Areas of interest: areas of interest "Memorial Hall"
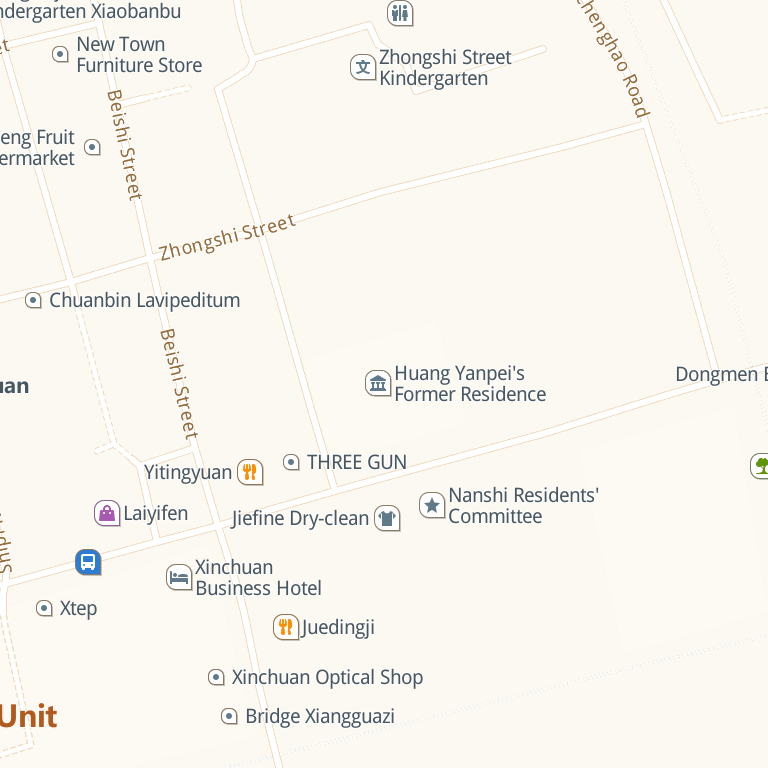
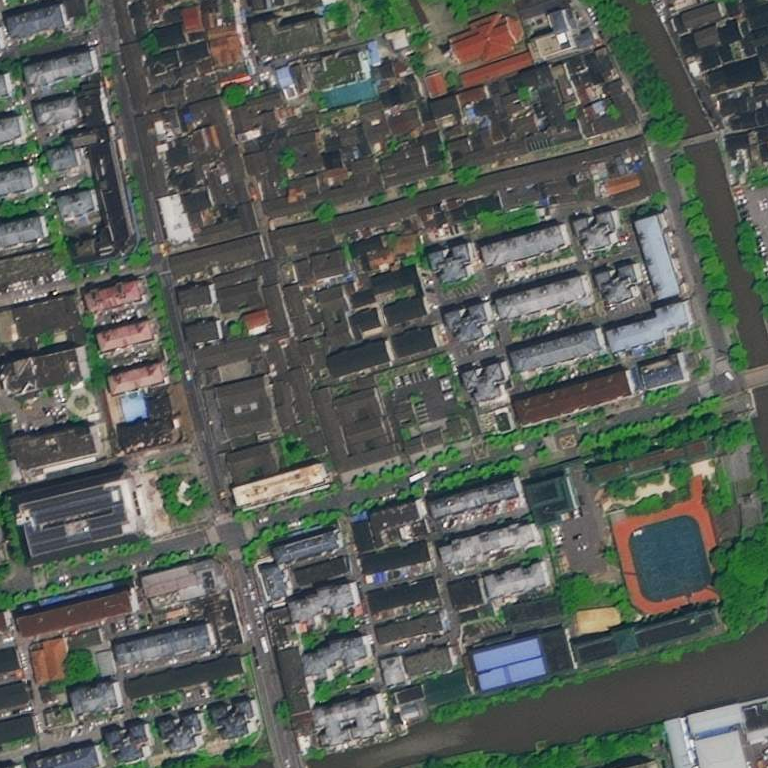